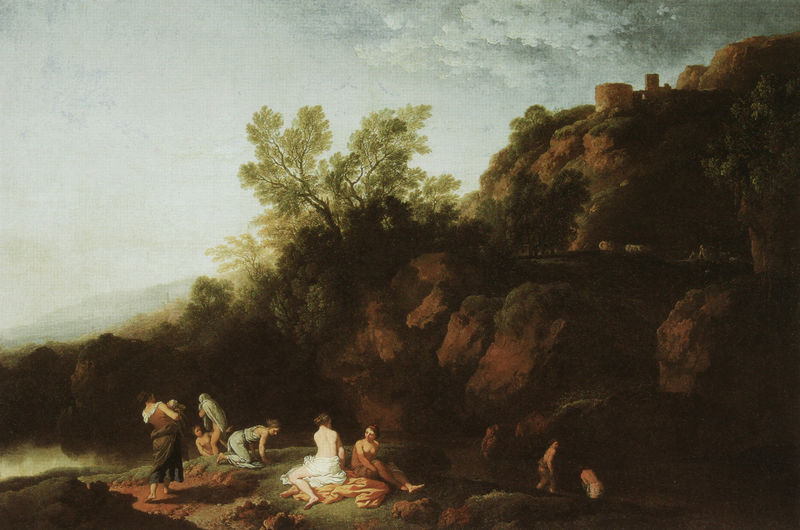
Titel: Badende Nymphen
Künstler: Christian Wilhelm Ernst Dietrich
Standort: Dresden
Institution: Gemäldegalerie Alte Meister
Schlagwörter: akt, baum, berg, blau, dunkel, felsen, gemälde, gruppe, himmel, mann, nackt, wasser, weiß, wolken, baden, badende, bäume, fluss, frauen, gelb, grün, landschaft, menschen, mädchen, see, sitzen, ufer, braun, frau, grau, hell, hintergrund, kleid, licht, nacht, rücken, schwarz, straße, gras, schloss, tuch, weg, wiese, wolke, gesellschaft, malerei, gelage, blass, stehen, steine, spiegel, horizont, häuser, hügel, natur, spiegelung, busch, büsche, sträucher, insel, realismus, stoff, decke, kind, personen, pflanzen, wald, kinder, turm, gischt, ruhe, liegen, jungen, abhang, berge, fels, hang, nebel, landschaftsmalerei, idylle, picknick, rast, figuren, romantik, bucht, klippe, flucht, bad, waschen, ruine, burg, draußen, rückenakt, aussen, atmosphäre, arkadien, ausruhen, frauenbad, waser, diana, piknik, basen, felden, quelle, stracuh, putzen, beschienen, bewegungen, positionen, bade, himmelk, frau mann, nautur, felsenküste, familie, barbusig, dianan, horizont  himmel